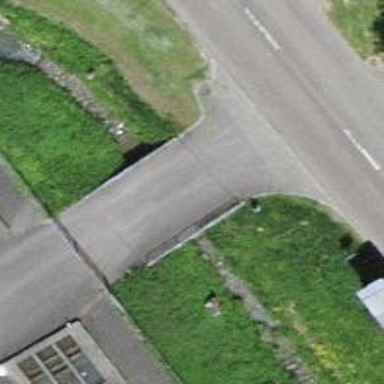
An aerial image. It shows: Service road on bridge.